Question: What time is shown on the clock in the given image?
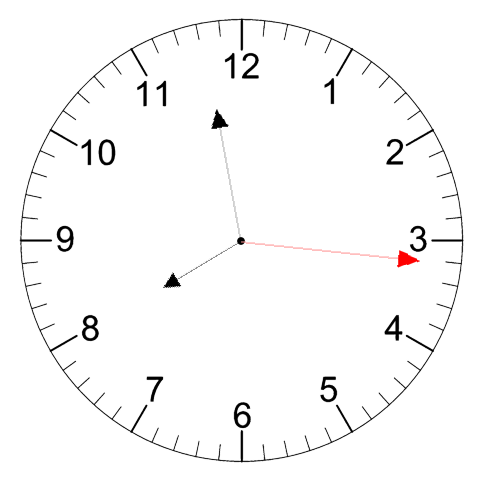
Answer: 07:58:16